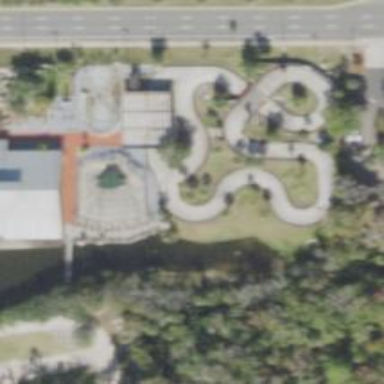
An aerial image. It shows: Building passage tunnel used as karting raceway.